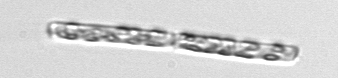
Label: Dactyliosolen_fragilissimus